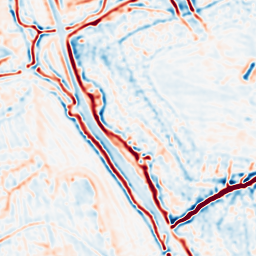
Category: multiscale
Decomposition family: log
Decomposition parameters: sigma: 2
Upsampling method: quartic
Upsampling parameters: scale: 8
Upsampling scale: 8